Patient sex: M
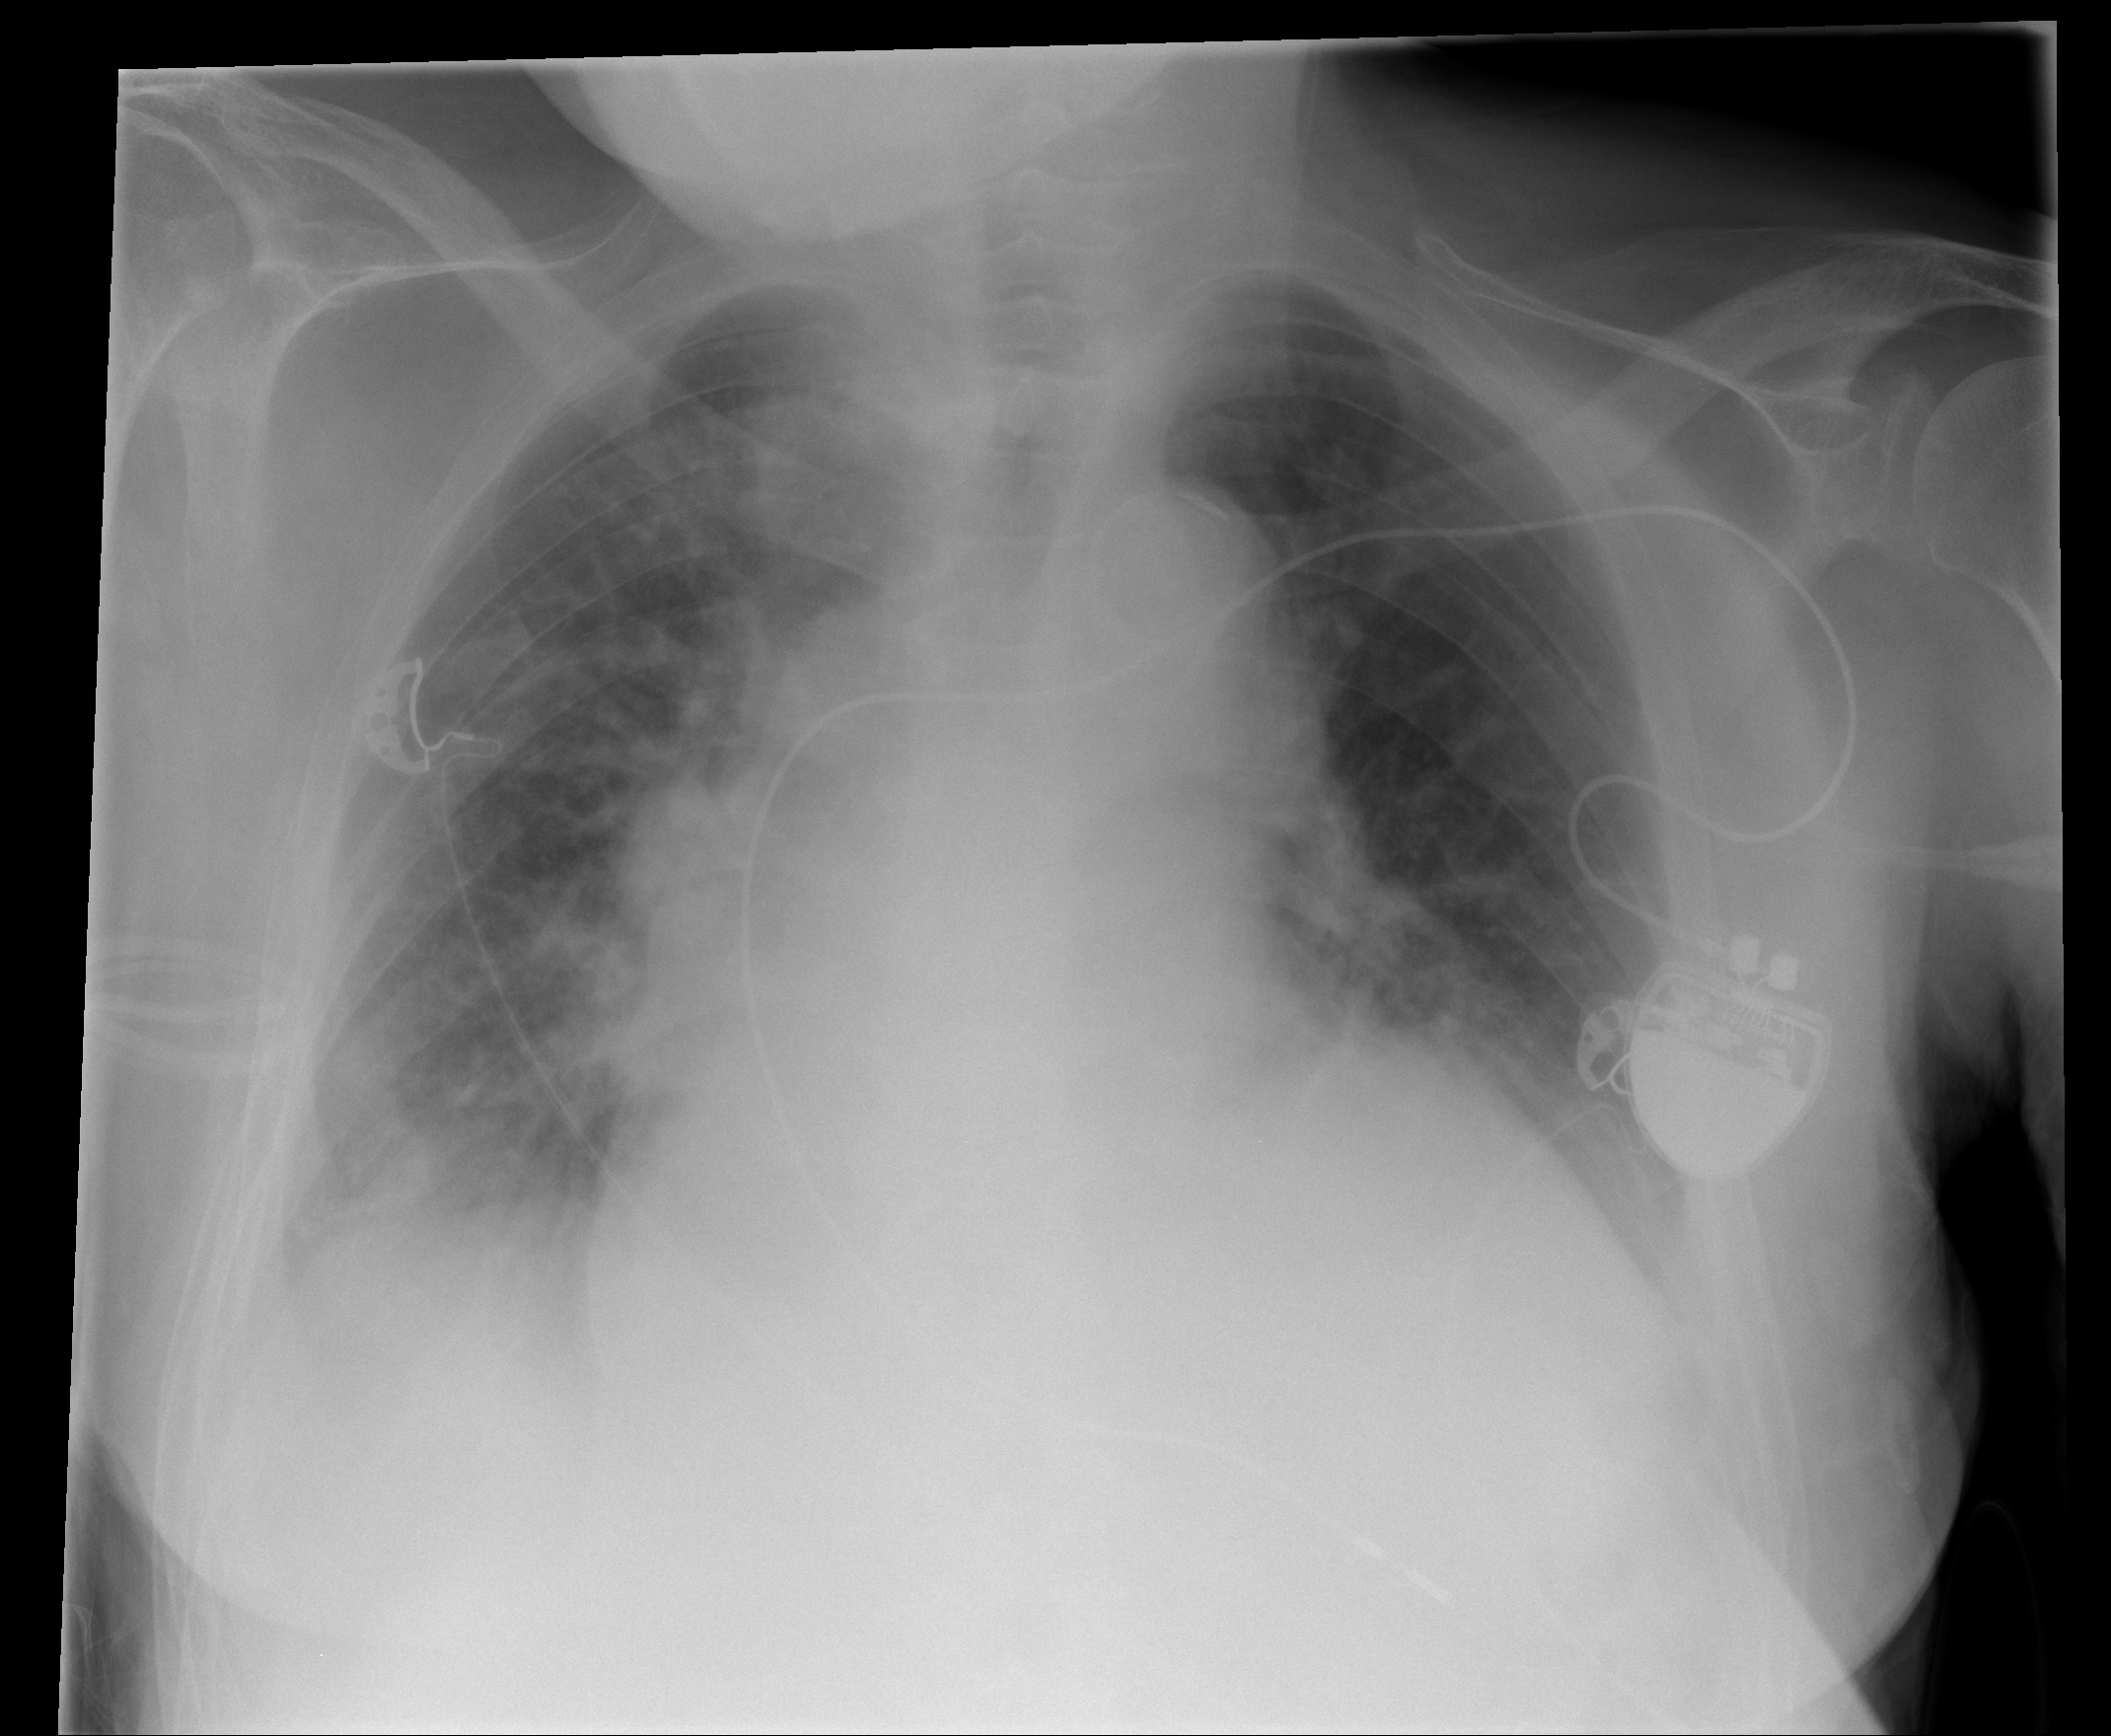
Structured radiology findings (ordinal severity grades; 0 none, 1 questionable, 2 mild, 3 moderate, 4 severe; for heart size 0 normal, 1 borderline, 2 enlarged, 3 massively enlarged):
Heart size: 3
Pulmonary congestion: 3
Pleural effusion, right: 2
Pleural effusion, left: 2
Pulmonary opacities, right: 2
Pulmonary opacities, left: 2
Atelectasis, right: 2
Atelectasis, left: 1